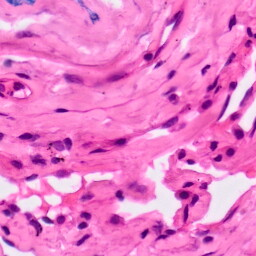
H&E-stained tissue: Lung